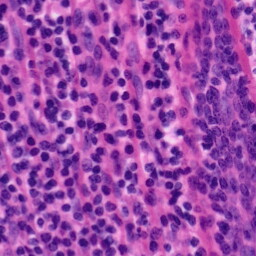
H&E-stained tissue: Tonsil